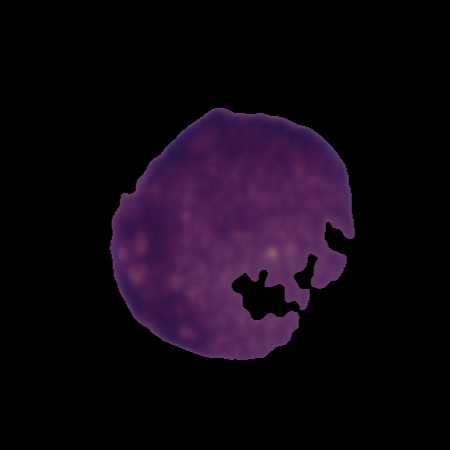
Label: cancer